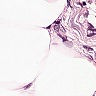
Metastatic tissue present: no